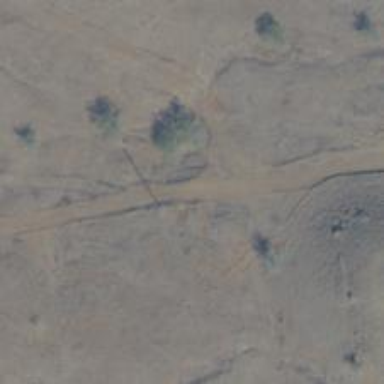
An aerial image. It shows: Power pole.